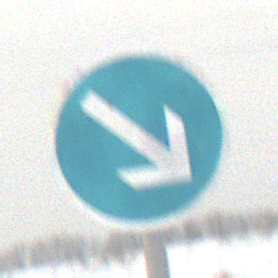
Verkehrszeichen: VorgeschriebeneVorbeifahrtRechts
Umgebung: Outdoor, Nature
Tageszeit: MorningAfternoon
Wetter: Overcast
Licht: Natural
Jahreszeit: Winter
Kontrast: LowContrast